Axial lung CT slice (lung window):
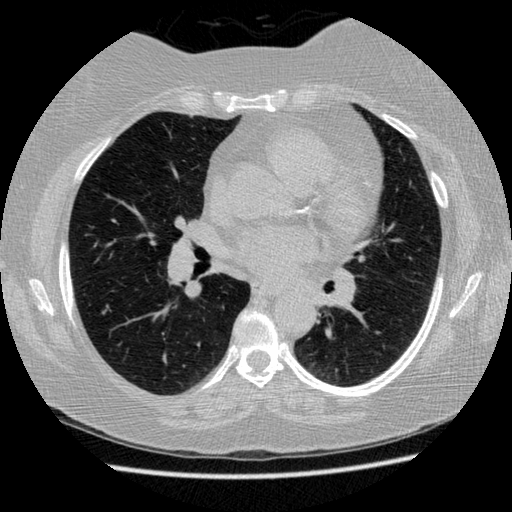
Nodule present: no